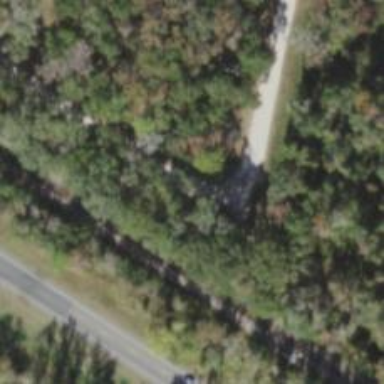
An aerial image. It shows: Abandoned road.